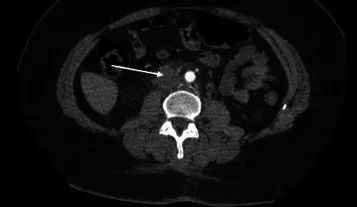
CT angiography demonstrating IVCF thrombosis extending down to the bilateral iliac veins. D) Thrombosis of bilateral iliac veins. . CT: computed tomography; IVCF: inferior vena cava filter.
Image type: radiology (ct)